Question: For one of my projects thats kind of a content-aggregator i'd like to introduce concurrency and if possible parallelism. At first hand this may seem pointless because concurrency and parallelism take different approaches. (Concurrency via threads introduces immediate concurrency, where as parallelism provides a potential).
So to better explain my problem, let me summarize my problem set.
As my project is a content-aggregator (that aggregates feeds,podcasts and similar stuff) it basically reads the data from web, parses them to return the meaningful data.
So as of right now i took a very simplistic sequential approach. Let's say that we've some amount of feeds we have to parse.
'''
foreach(feed in feeds)
{
read_from_web(feed)
parse(feed)
}
'''
So with sequential approach time taken parse all feeds and process them greatly depends on not only the parser code but time needed to get the xml source from web. We all know that it may take variable time to get read the source from web (because of the network conditions and similar issues).
So to speed up the code i can take an approach of worker threads which will introduce an immediate concurrency;

So a defined number of worker threads can take a feed & parse concurrently (which will for sure speed up the whole the process - as we'll see lesser impact of waiting for data over the net).
This is all okay until the point that, my target audience of the project mostly runs multi-core cpus -- because of the fact that they're gamers --.
I want to also utilize these cores while processing the content so started reading on the potential parallelism <URL>. I've still not finished reading it yet and don't know if this is already discusses but i'm quite a bit obsessed with this and wanted to ask over stackoverflow to get an overall idea.
So as the book describes potential parallelism: Potential Parallelism means that your program is written so that it when and roughly as an equivalent sequential program .
So the real question is, while i'm using worker threads for concurrency, can i still use possible parallelism? (running my feed parsers on worker threads and still distributing them to cpu cores -- if the cpu supports multi-cores of course)
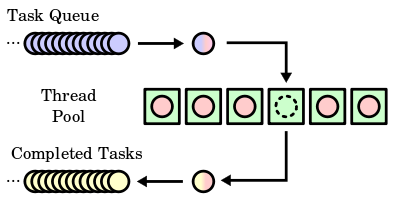
Answer: I think it's more useful to think about IO-bound work and CPU-bound work; threads can help with both.
For IO-bound work you are presumably waiting for external resources (in your case, feeds to be read). If you must wait on multiple external resources then it only makes sense to wait on them in parallel rather than wait on them one after the other. This is best done by spinning up threads which block on the IO.
For CPU-bound work you want to use all of your cores to maximize the throughput of completing that work. To do that, you should create a pool of worker threads roughly the same size as your number of cores and break up and distribute the work across them. [How you break up and distribute the work is itself an interesting problem.]
In practice, I find that most applications have both of these problems and it makes sense to use threads to solve both kinds of problems.